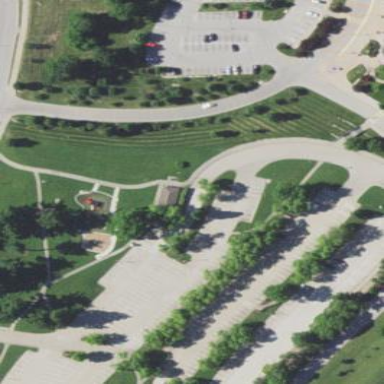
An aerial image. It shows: Parking area with surface.